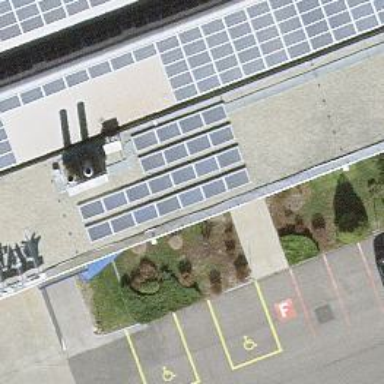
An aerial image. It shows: Industrial power substation.